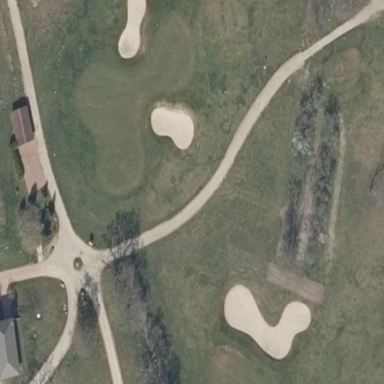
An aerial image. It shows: Grassy area suitable for golf practice.